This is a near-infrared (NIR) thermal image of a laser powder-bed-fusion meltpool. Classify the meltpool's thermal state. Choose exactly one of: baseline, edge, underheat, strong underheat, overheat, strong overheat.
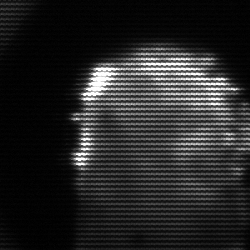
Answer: baseline